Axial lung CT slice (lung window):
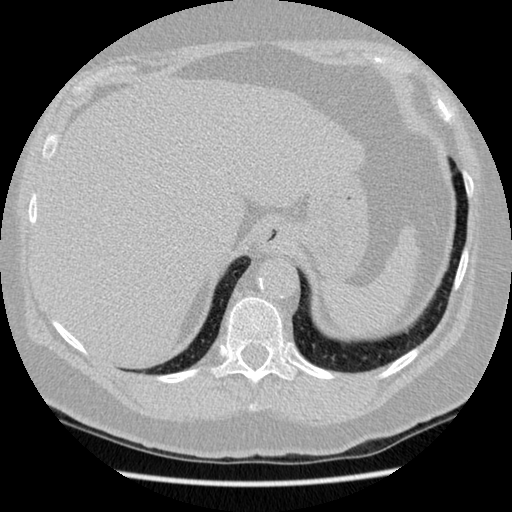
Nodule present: no